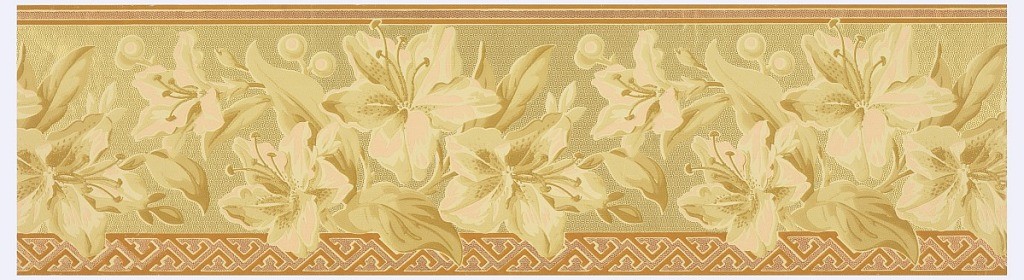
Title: Frieze
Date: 1870–1900
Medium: Machine-printed, embossed
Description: Large pink and tan flowers, possibly lillies, in a central band, printed over a metallic gold embossed ground. Narrow striped band along top edge, wider geometric band along bottom